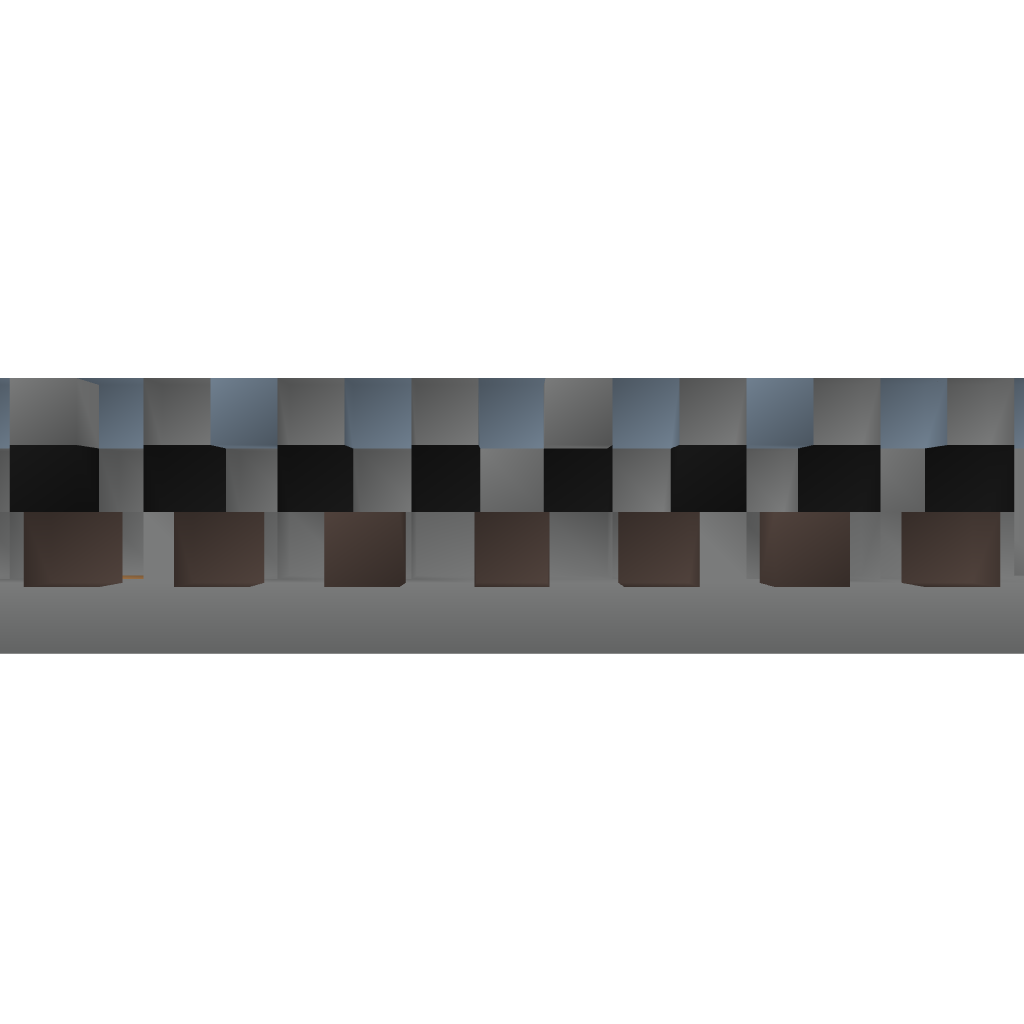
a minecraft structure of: OP Villager Trades